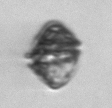
Label: Kryptoperidinium_triquetrum